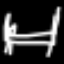
Label: bed